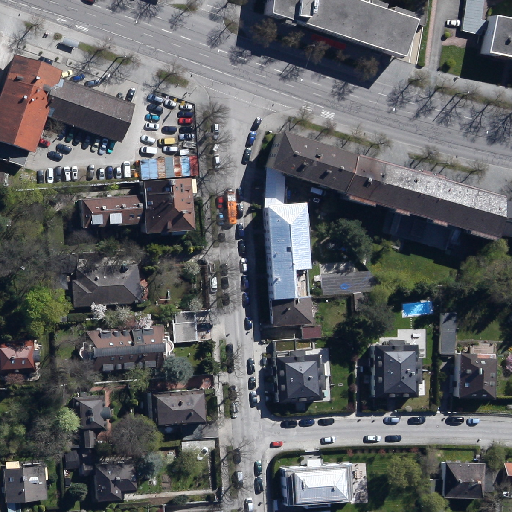
Referring expression: bikeway